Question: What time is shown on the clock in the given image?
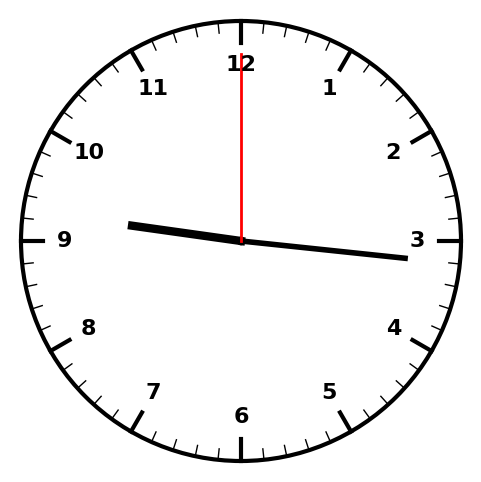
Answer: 09:16:00